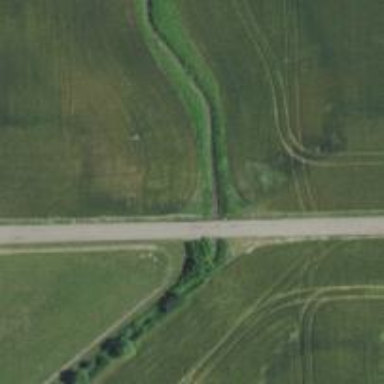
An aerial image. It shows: Culvert tunnel.